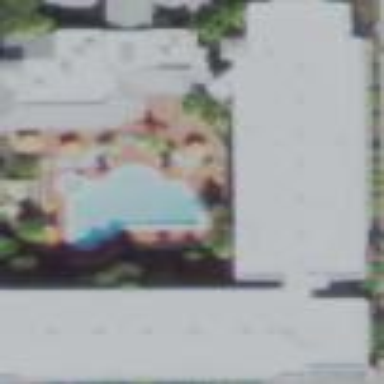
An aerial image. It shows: Hotel building with outdoor swimming pool.